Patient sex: F
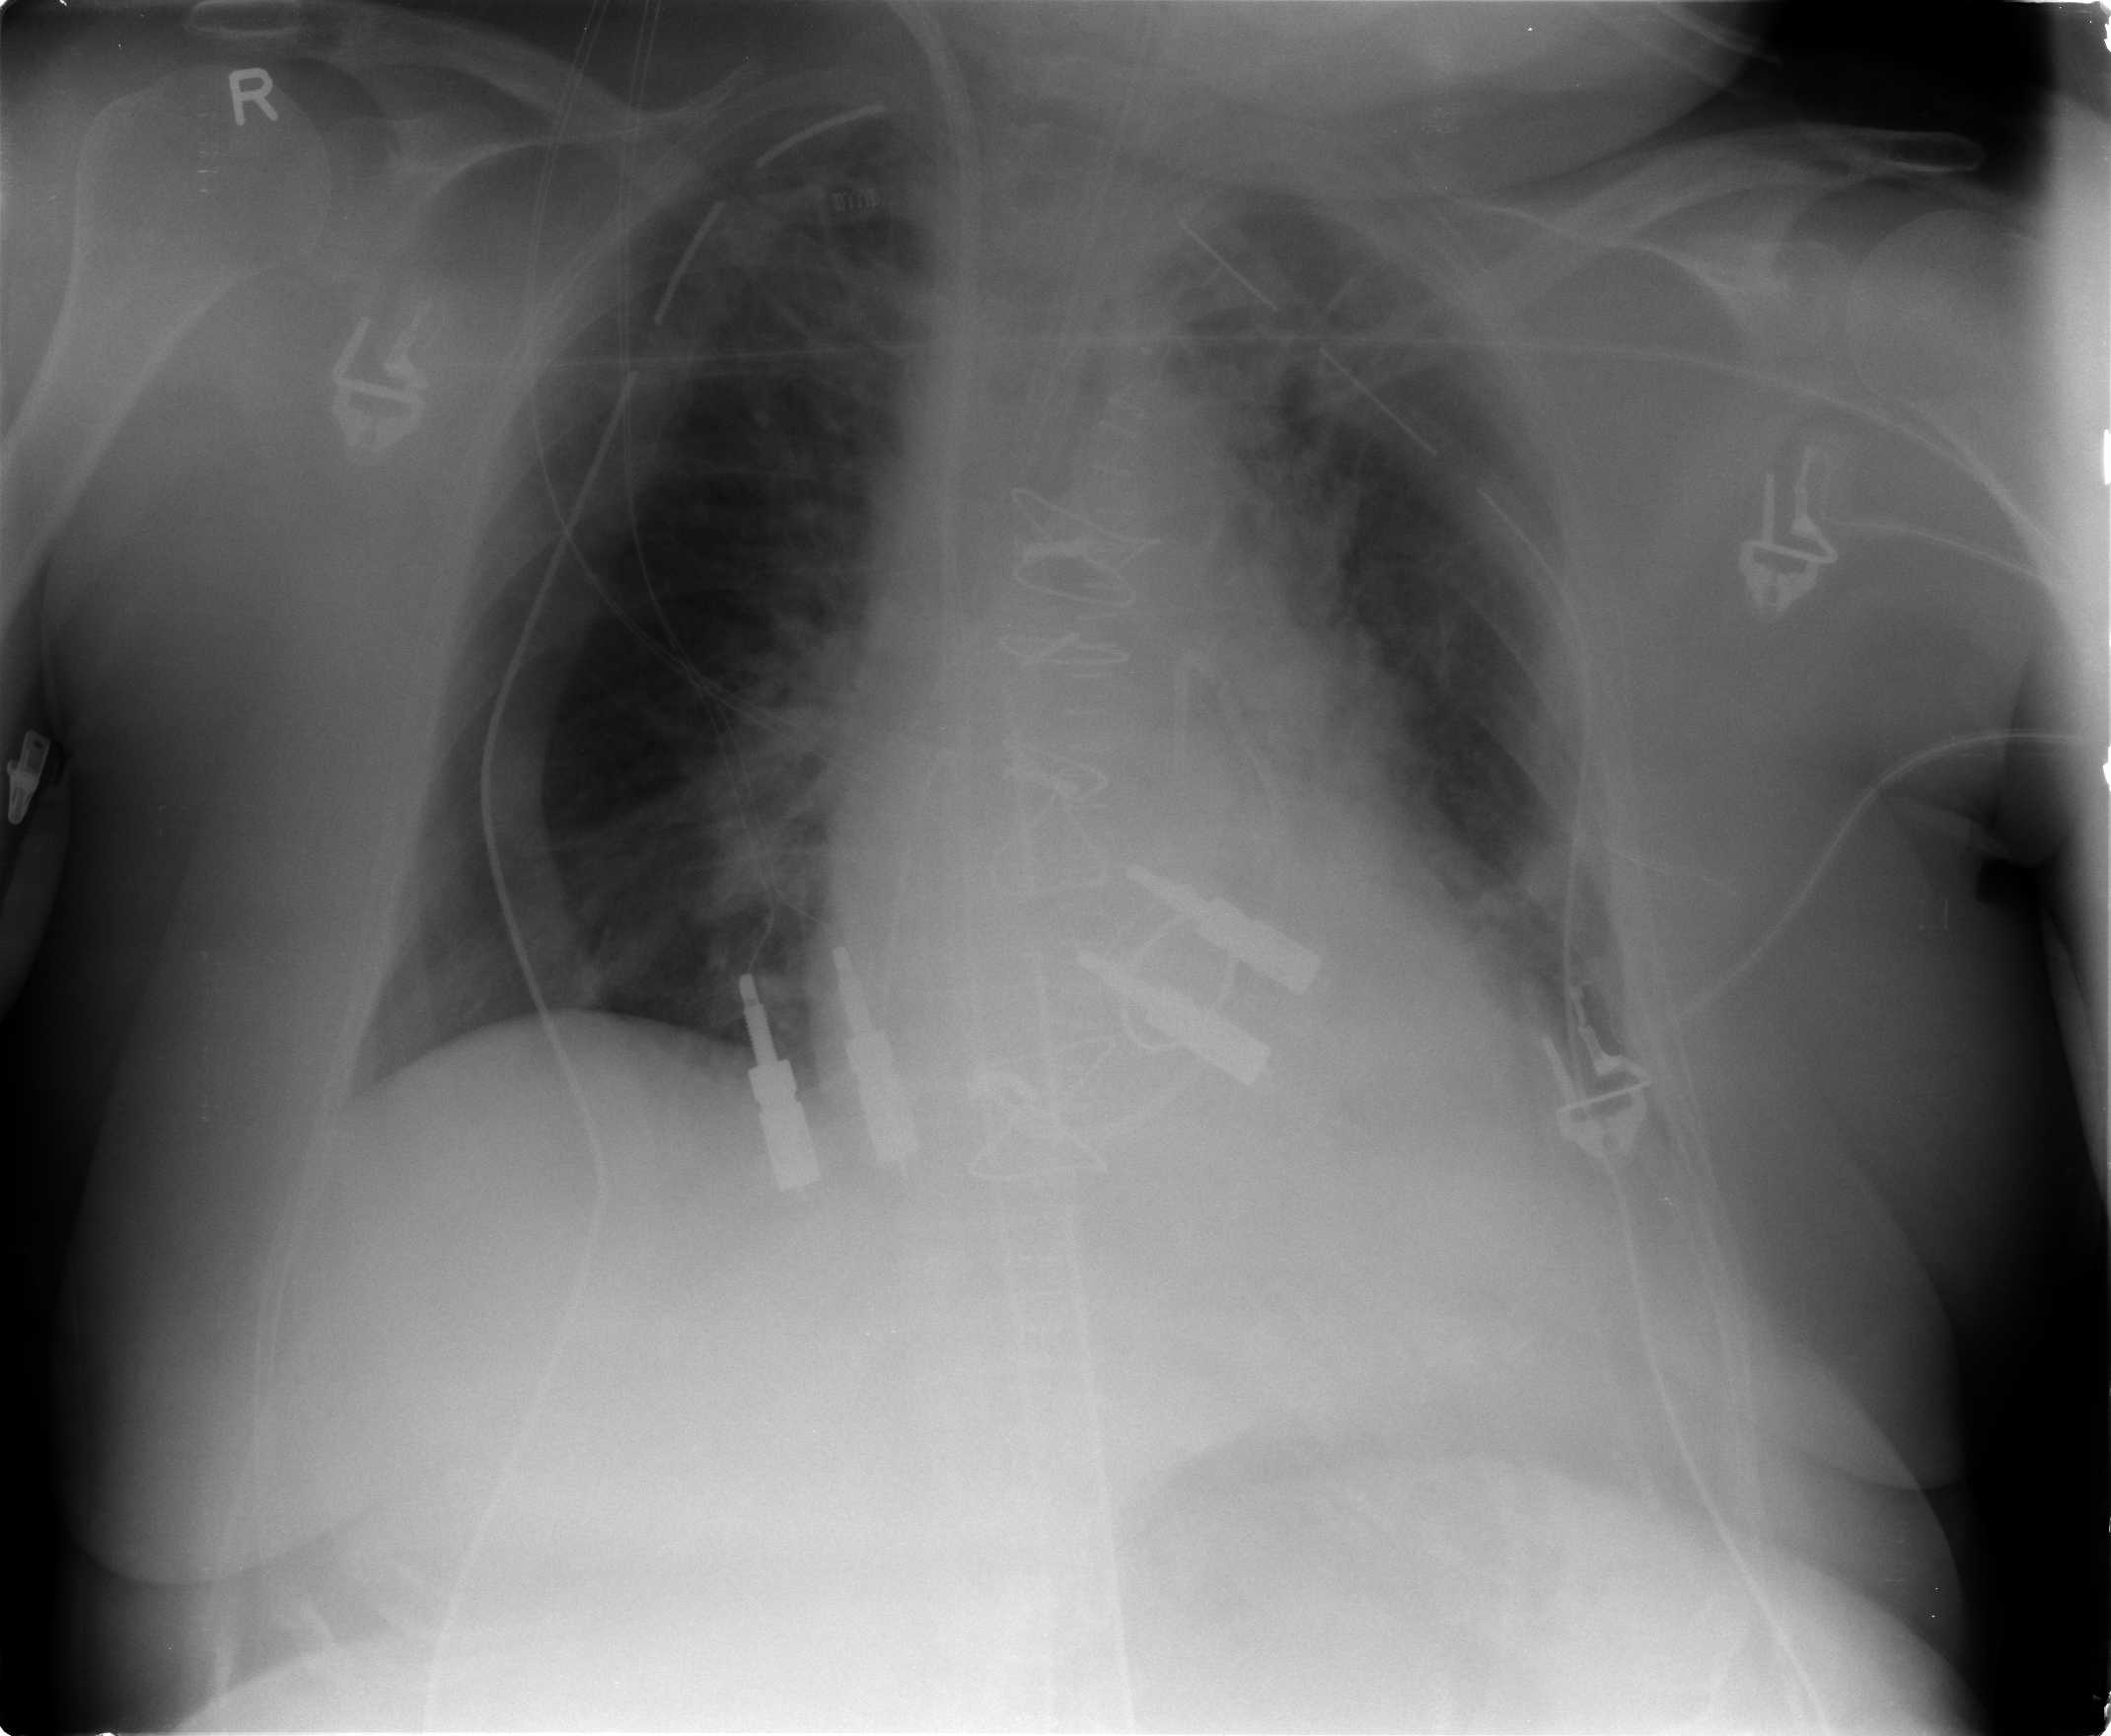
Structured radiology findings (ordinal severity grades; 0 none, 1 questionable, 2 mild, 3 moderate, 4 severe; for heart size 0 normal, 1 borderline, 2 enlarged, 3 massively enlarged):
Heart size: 0
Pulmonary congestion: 2
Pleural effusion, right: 0
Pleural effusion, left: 0
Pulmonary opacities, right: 0
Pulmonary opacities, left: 0
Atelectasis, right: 0
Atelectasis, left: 2